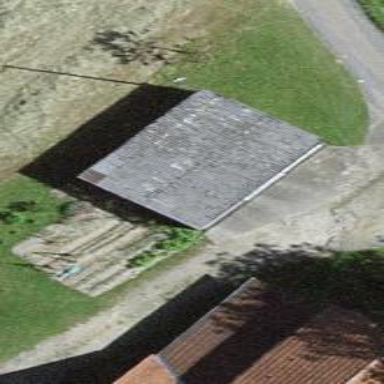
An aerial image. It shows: Garage building.